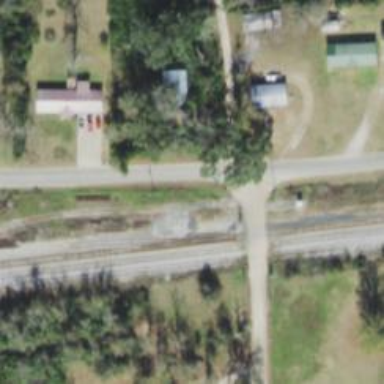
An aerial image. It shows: Level crossing with lights at the railway.